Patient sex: M
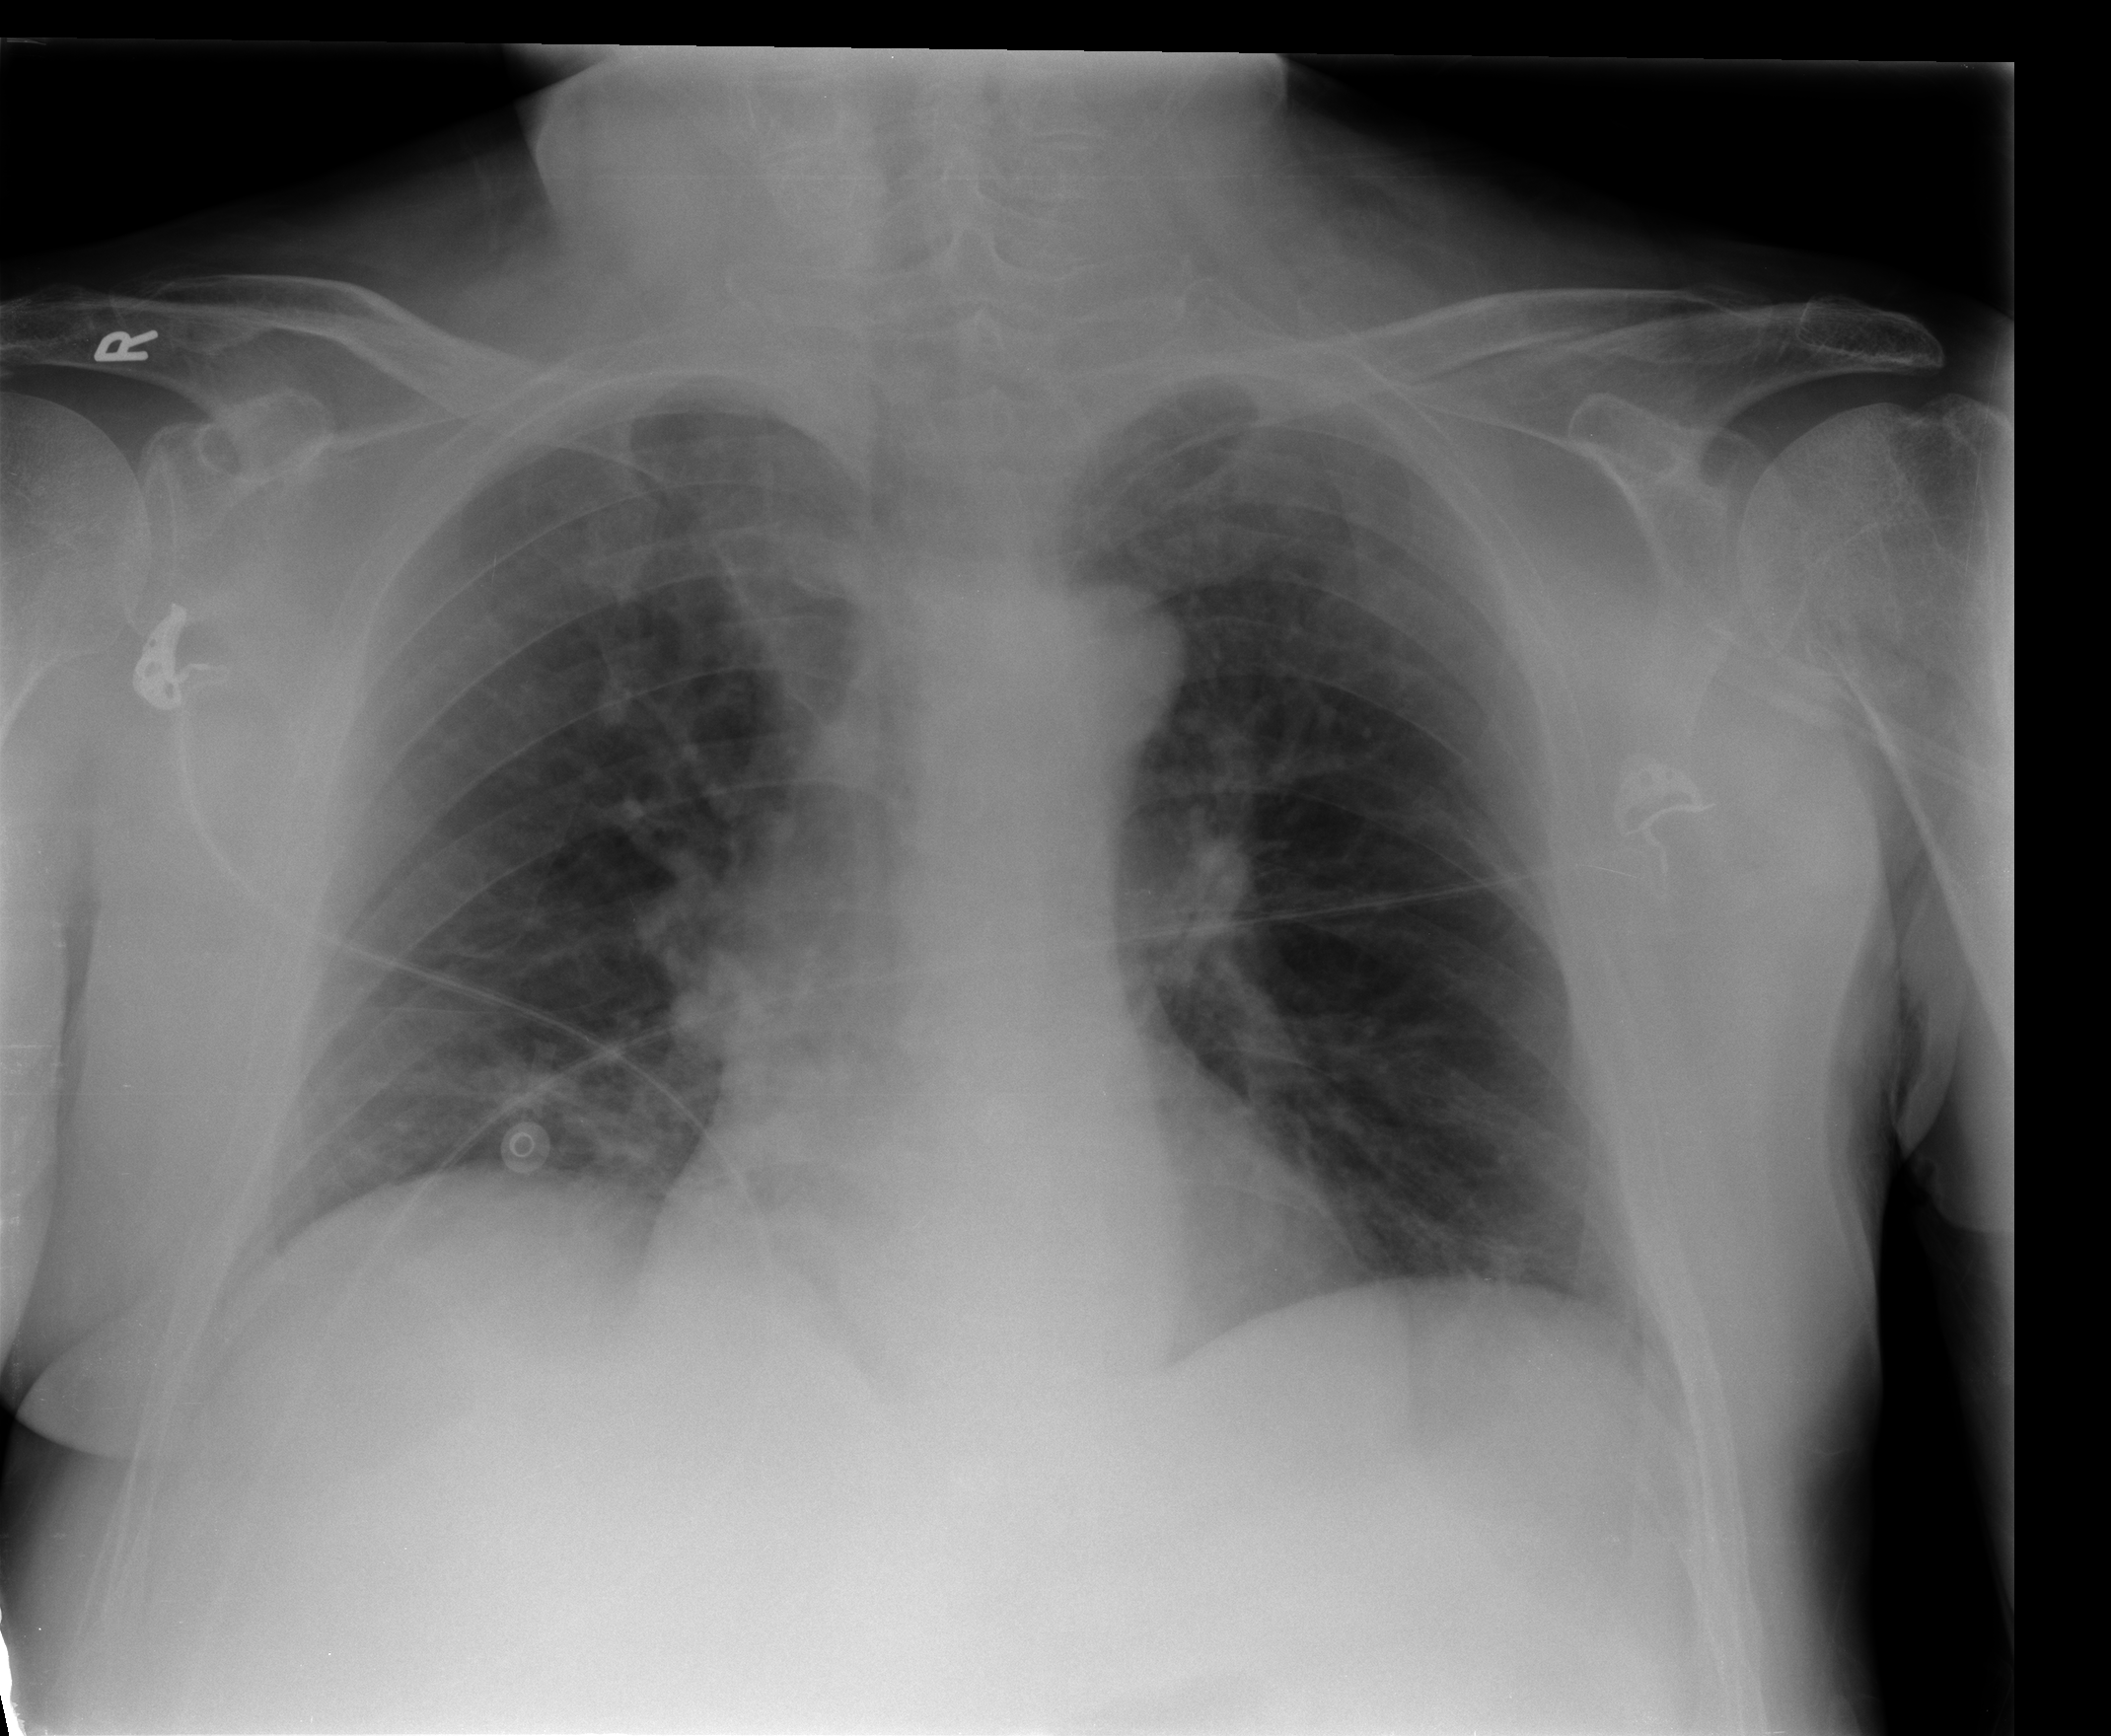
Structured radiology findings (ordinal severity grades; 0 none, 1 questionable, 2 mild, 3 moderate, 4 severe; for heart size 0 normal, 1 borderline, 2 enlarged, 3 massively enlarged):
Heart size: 0
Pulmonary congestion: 1
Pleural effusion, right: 0
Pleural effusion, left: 0
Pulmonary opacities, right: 2
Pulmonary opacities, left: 0
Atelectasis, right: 0
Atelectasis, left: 0